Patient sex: F
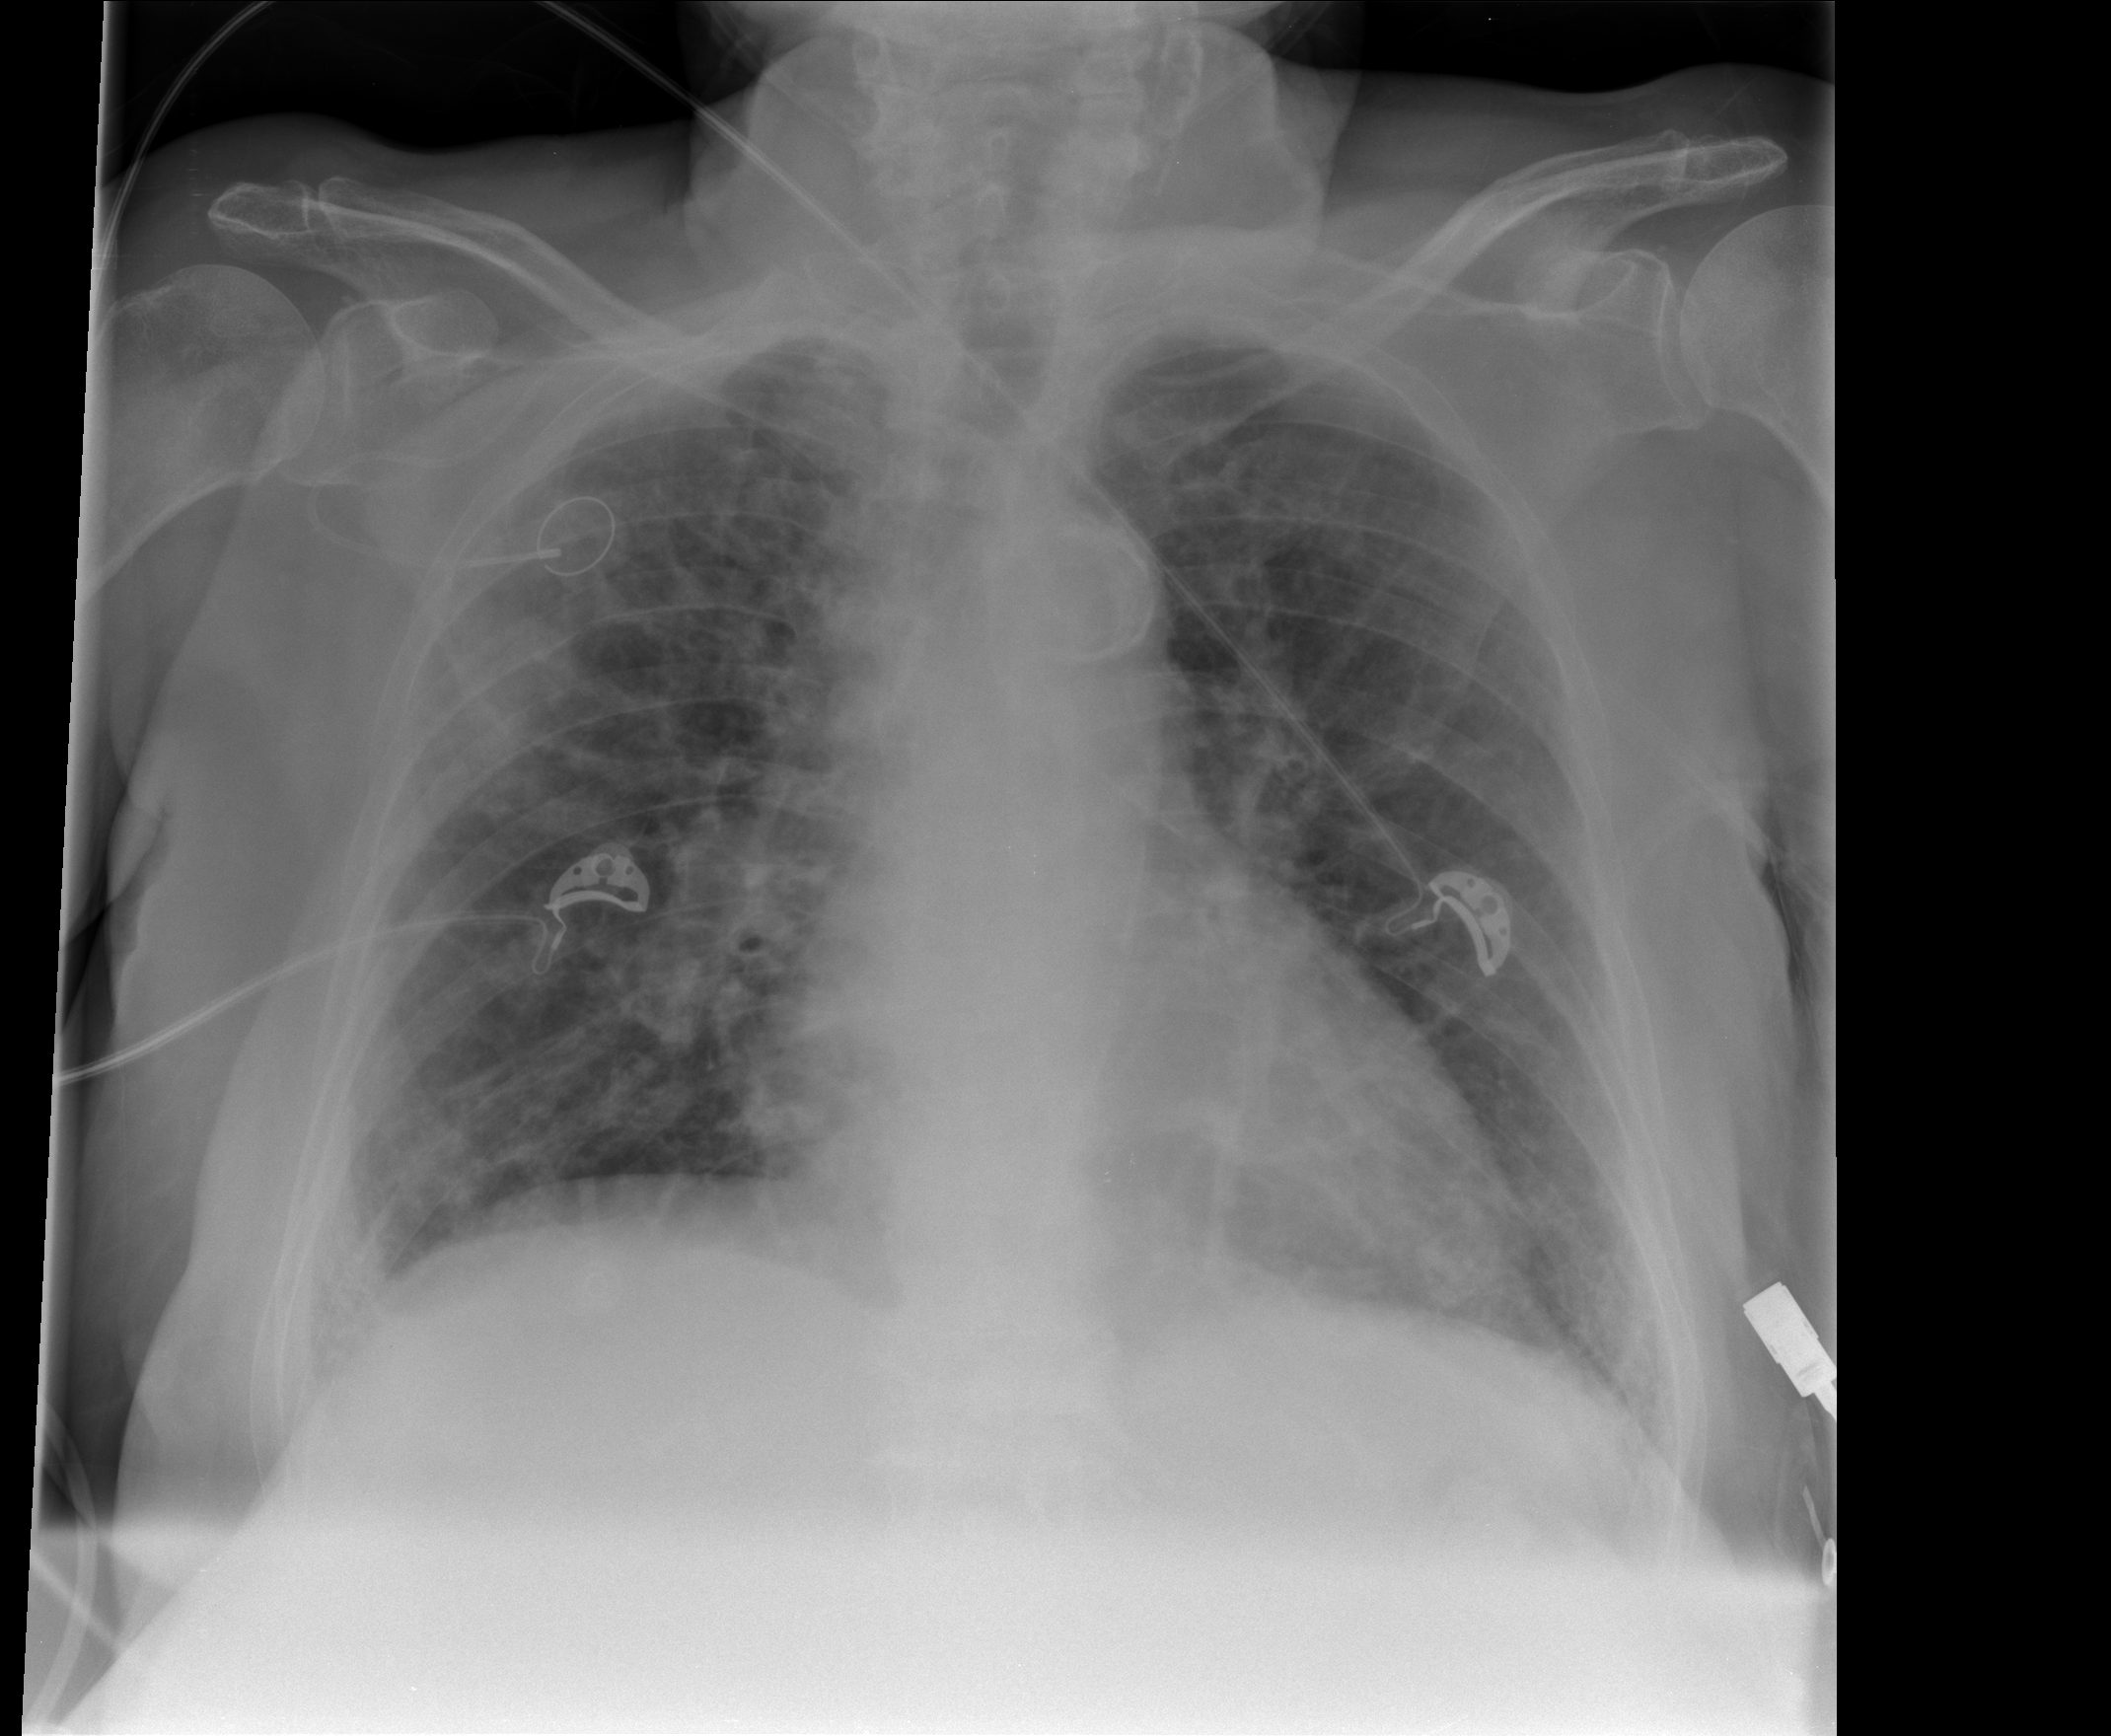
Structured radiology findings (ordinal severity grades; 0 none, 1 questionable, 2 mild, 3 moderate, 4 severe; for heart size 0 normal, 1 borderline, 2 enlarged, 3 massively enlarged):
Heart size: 0
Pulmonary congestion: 3
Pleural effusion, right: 0
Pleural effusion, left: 0
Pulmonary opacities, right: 3
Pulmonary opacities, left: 3
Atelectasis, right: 0
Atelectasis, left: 0